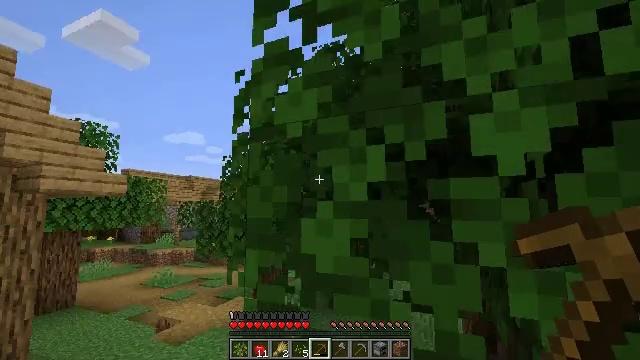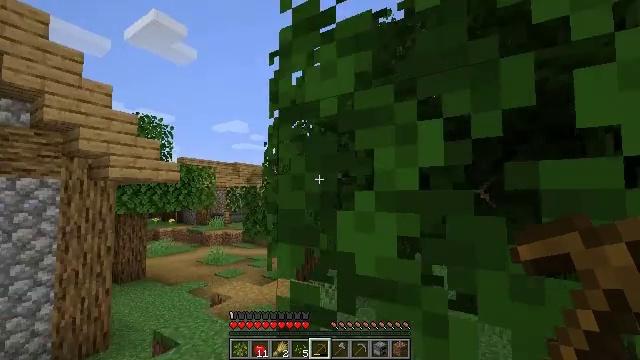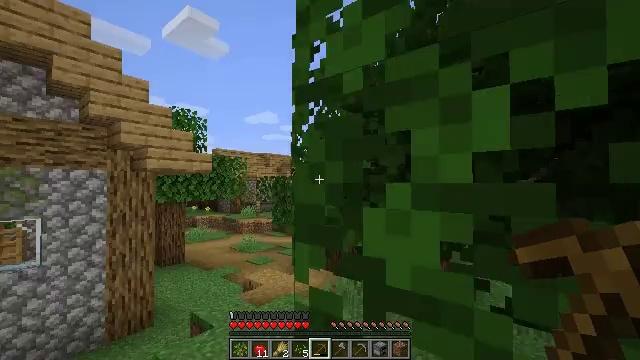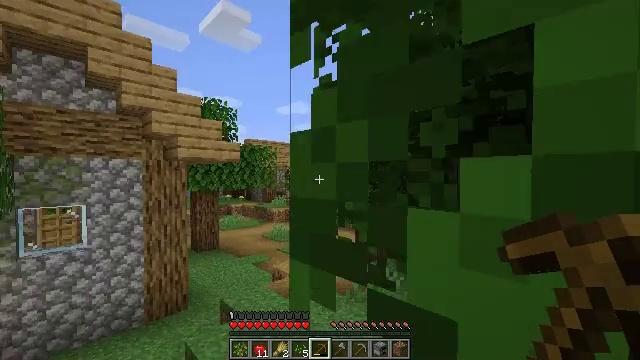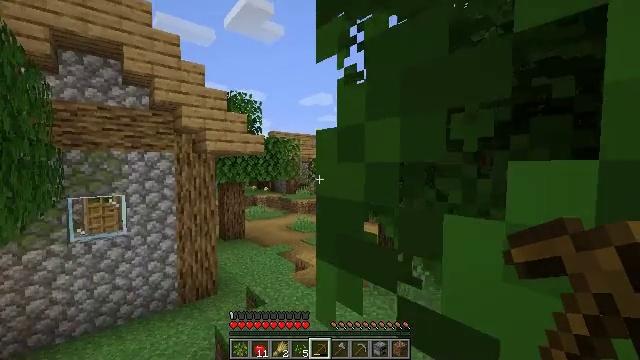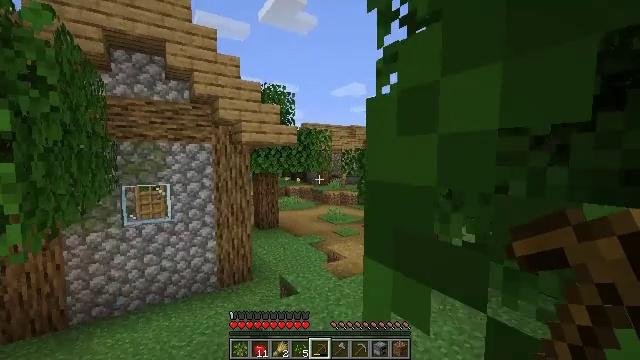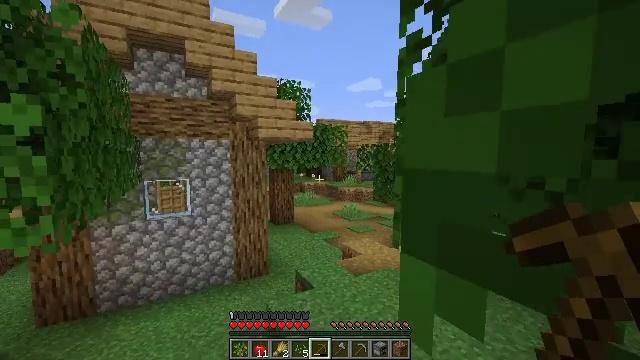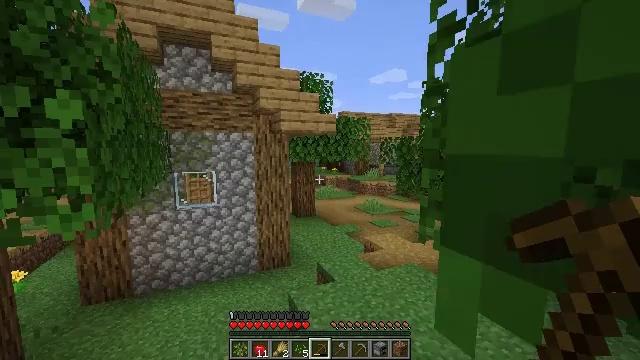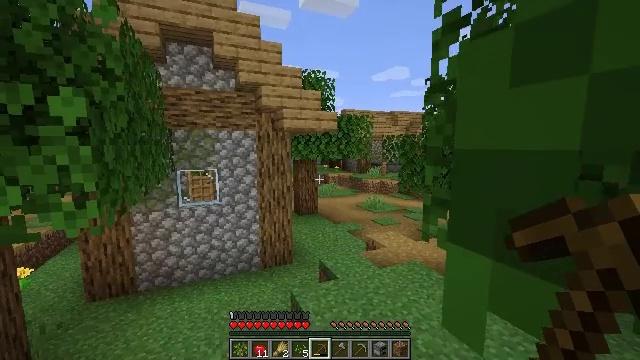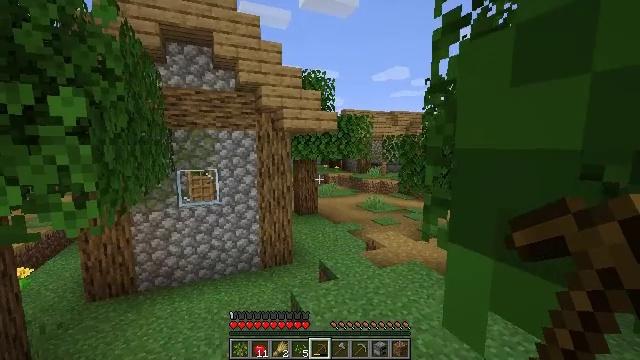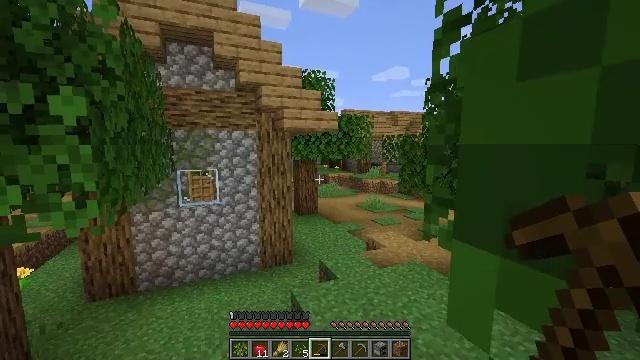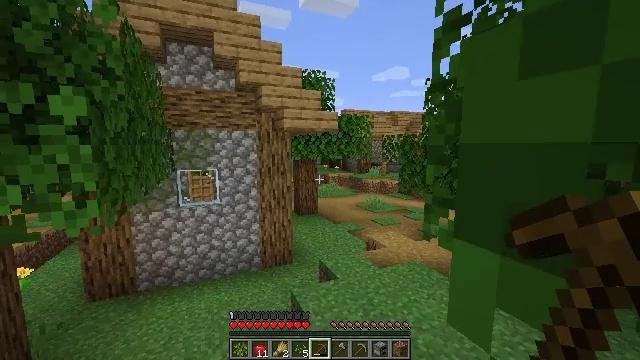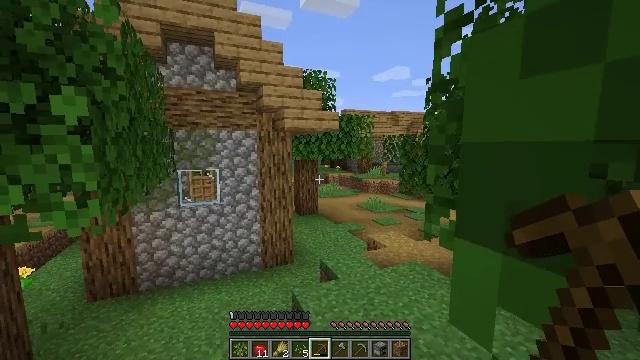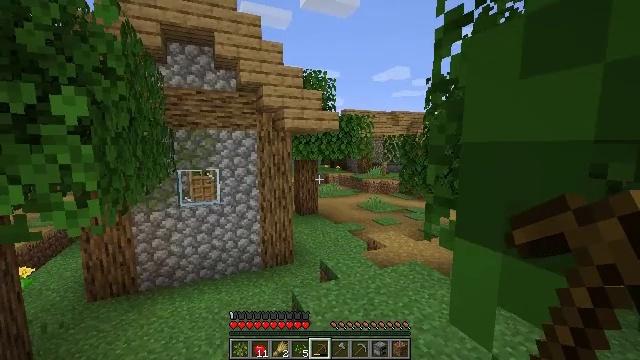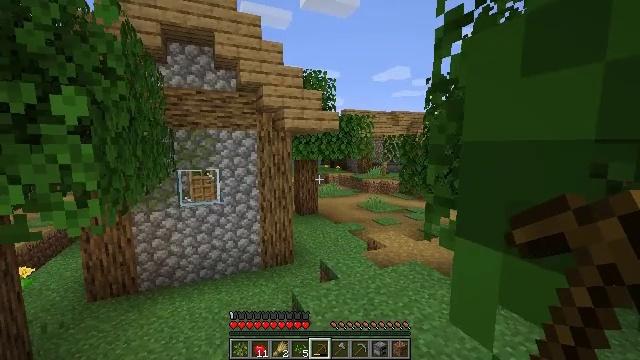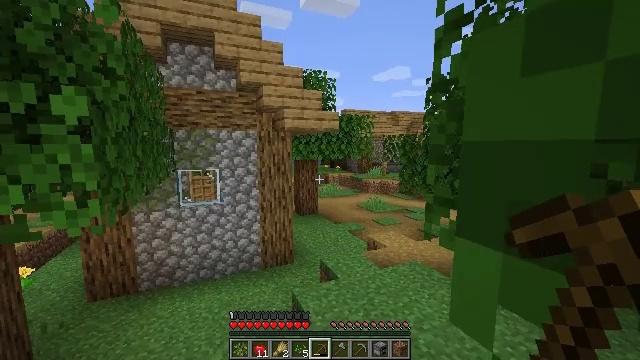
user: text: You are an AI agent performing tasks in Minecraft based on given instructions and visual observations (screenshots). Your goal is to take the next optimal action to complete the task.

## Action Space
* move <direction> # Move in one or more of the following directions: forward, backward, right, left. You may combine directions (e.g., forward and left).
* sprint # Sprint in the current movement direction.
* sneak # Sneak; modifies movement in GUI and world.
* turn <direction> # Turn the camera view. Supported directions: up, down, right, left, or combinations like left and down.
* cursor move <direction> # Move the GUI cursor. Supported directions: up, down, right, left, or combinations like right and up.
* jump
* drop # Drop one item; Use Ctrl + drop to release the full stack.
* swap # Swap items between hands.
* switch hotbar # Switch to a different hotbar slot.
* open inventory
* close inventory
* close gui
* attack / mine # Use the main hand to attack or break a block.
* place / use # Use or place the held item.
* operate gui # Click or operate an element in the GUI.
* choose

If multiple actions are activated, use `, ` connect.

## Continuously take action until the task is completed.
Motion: motion action
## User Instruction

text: Mine oak leaves.
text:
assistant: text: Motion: move forward, turn left and down, jump
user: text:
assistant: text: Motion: move forward, turn left and down
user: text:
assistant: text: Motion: move forward, turn left and down
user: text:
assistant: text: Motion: turn left and down
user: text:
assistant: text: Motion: turn left and down
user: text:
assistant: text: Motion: turn left
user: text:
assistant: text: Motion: turn left and down
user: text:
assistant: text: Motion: no_op
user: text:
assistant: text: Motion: no_op
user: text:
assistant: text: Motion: no_op
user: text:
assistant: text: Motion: no_op
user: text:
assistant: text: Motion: no_op
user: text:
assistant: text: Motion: no_op
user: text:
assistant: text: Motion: no_op
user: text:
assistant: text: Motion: no_op
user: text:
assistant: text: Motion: no_op
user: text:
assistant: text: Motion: no_op
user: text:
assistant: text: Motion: move forward
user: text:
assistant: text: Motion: move forward, turn right and down
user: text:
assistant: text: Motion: move forward, turn down
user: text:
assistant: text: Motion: move forward, turn down
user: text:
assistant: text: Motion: move forward, turn down
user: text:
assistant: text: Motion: move forward
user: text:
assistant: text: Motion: move forward, turn right and down
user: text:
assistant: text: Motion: move forward, turn right
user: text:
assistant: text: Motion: move forward, turn right
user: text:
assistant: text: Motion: move forward, turn right
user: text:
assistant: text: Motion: move forward, turn right
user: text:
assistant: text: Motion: move forward, turn right
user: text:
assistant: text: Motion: move forward, turn right